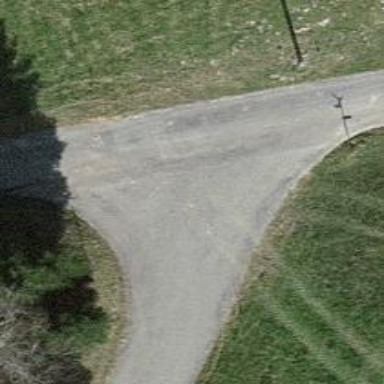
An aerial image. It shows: Unclassified road.